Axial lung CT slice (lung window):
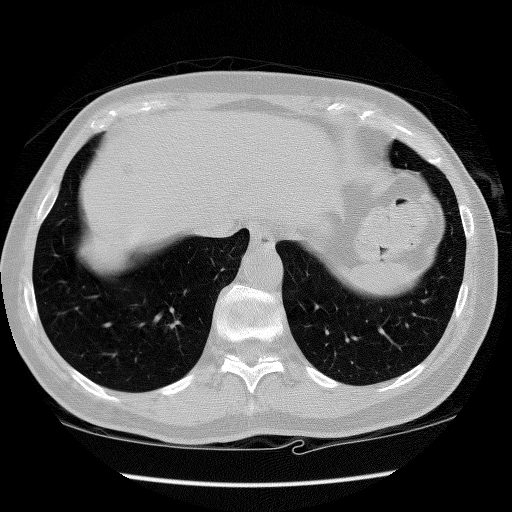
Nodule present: no